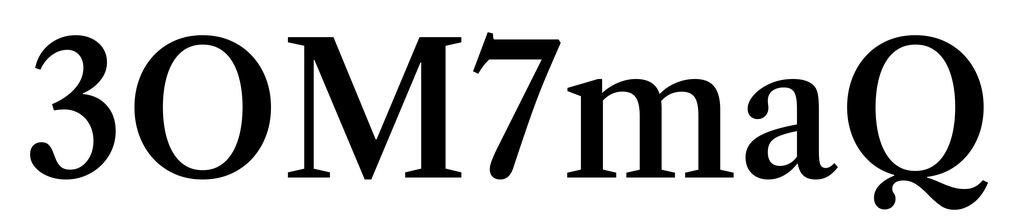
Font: LibreCaslonText_Medium